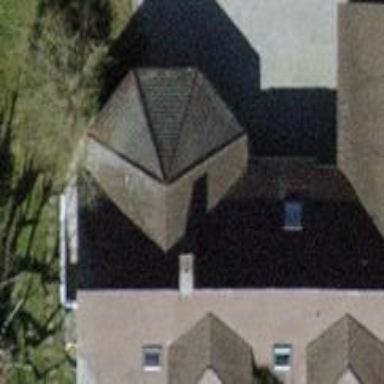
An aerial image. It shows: Gabled roof house.